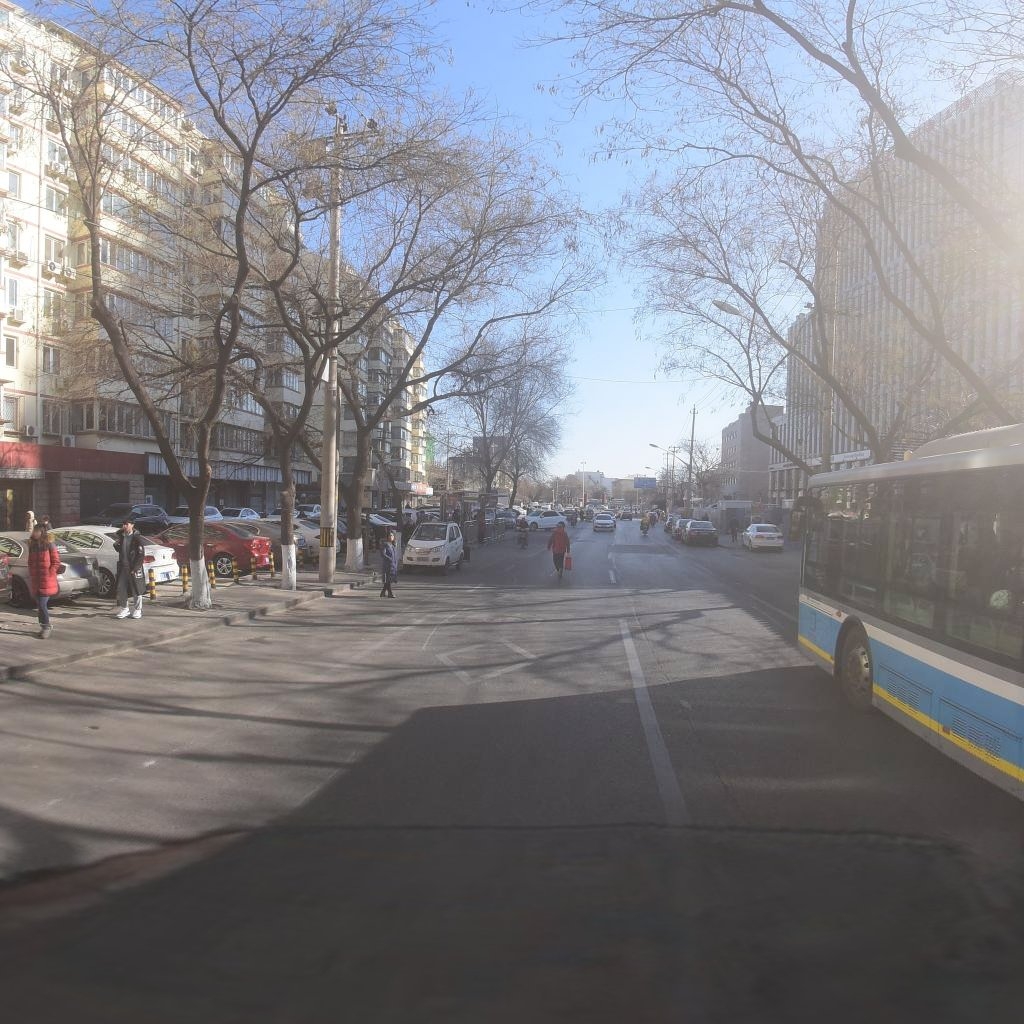
Region: Xicheng
Road damage annotations: longitudinal crack, longitudinal patch